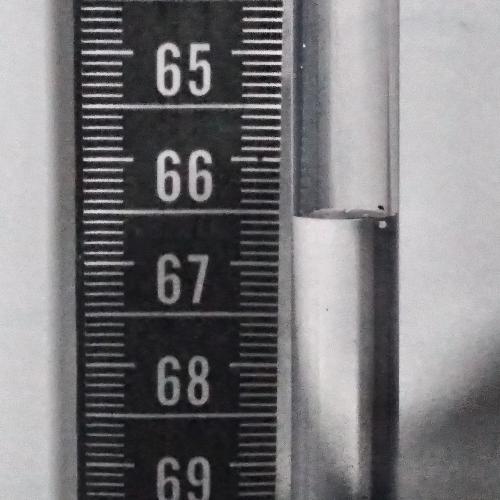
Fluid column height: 66.6 cm